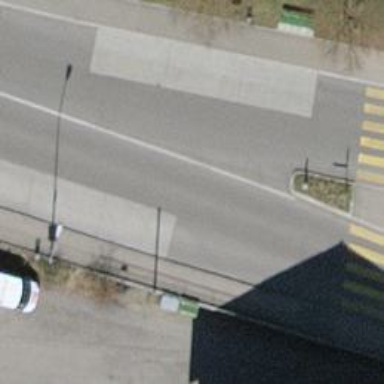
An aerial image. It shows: Bus stop with designated stop position for public transport.